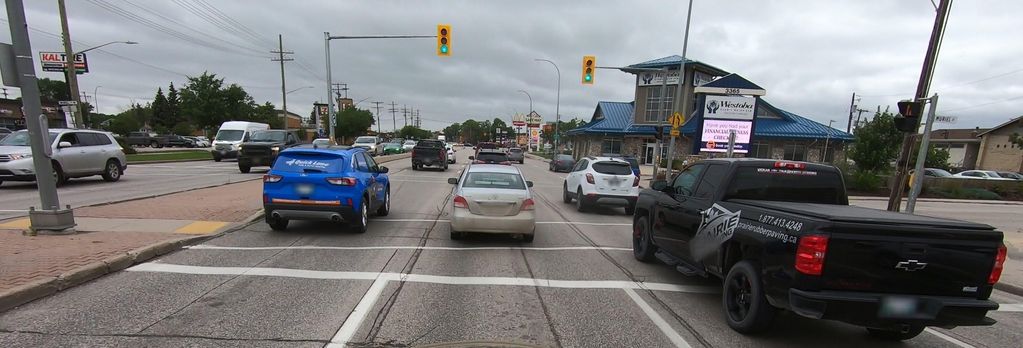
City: winnipeg